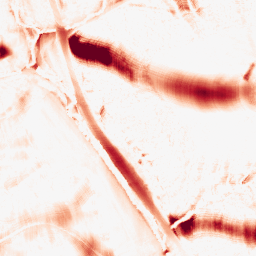
Category: morphological
Decomposition family: morphological_ellipse
Decomposition parameters: operation: opening
width: 50
height: 30
Upsampling method: regularized
Upsampling parameters: scale: 2
lambda_reg: 0.01
Upsampling scale: 2